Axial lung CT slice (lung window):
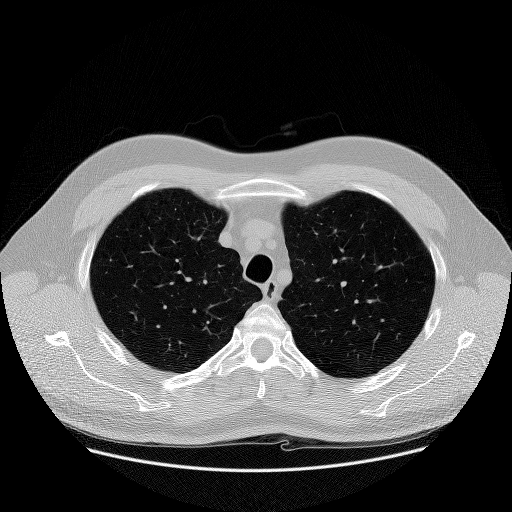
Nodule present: no